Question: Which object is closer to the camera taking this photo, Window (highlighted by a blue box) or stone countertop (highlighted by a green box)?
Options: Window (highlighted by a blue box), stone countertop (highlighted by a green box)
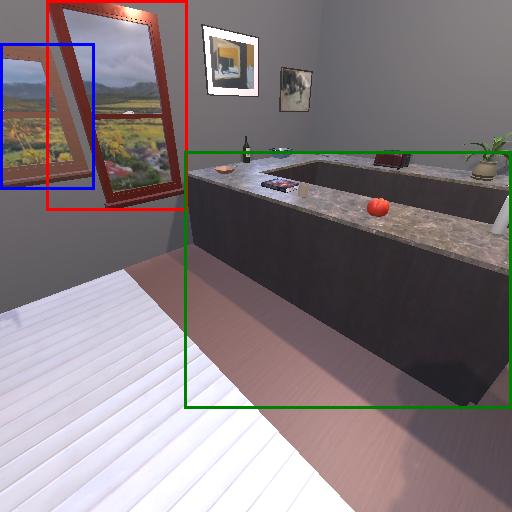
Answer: Window (highlighted by a blue box)